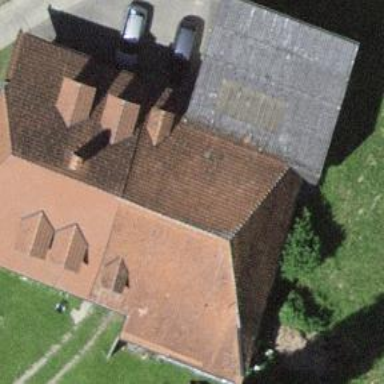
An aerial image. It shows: Farm building.